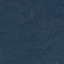
Label: Forest